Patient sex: F
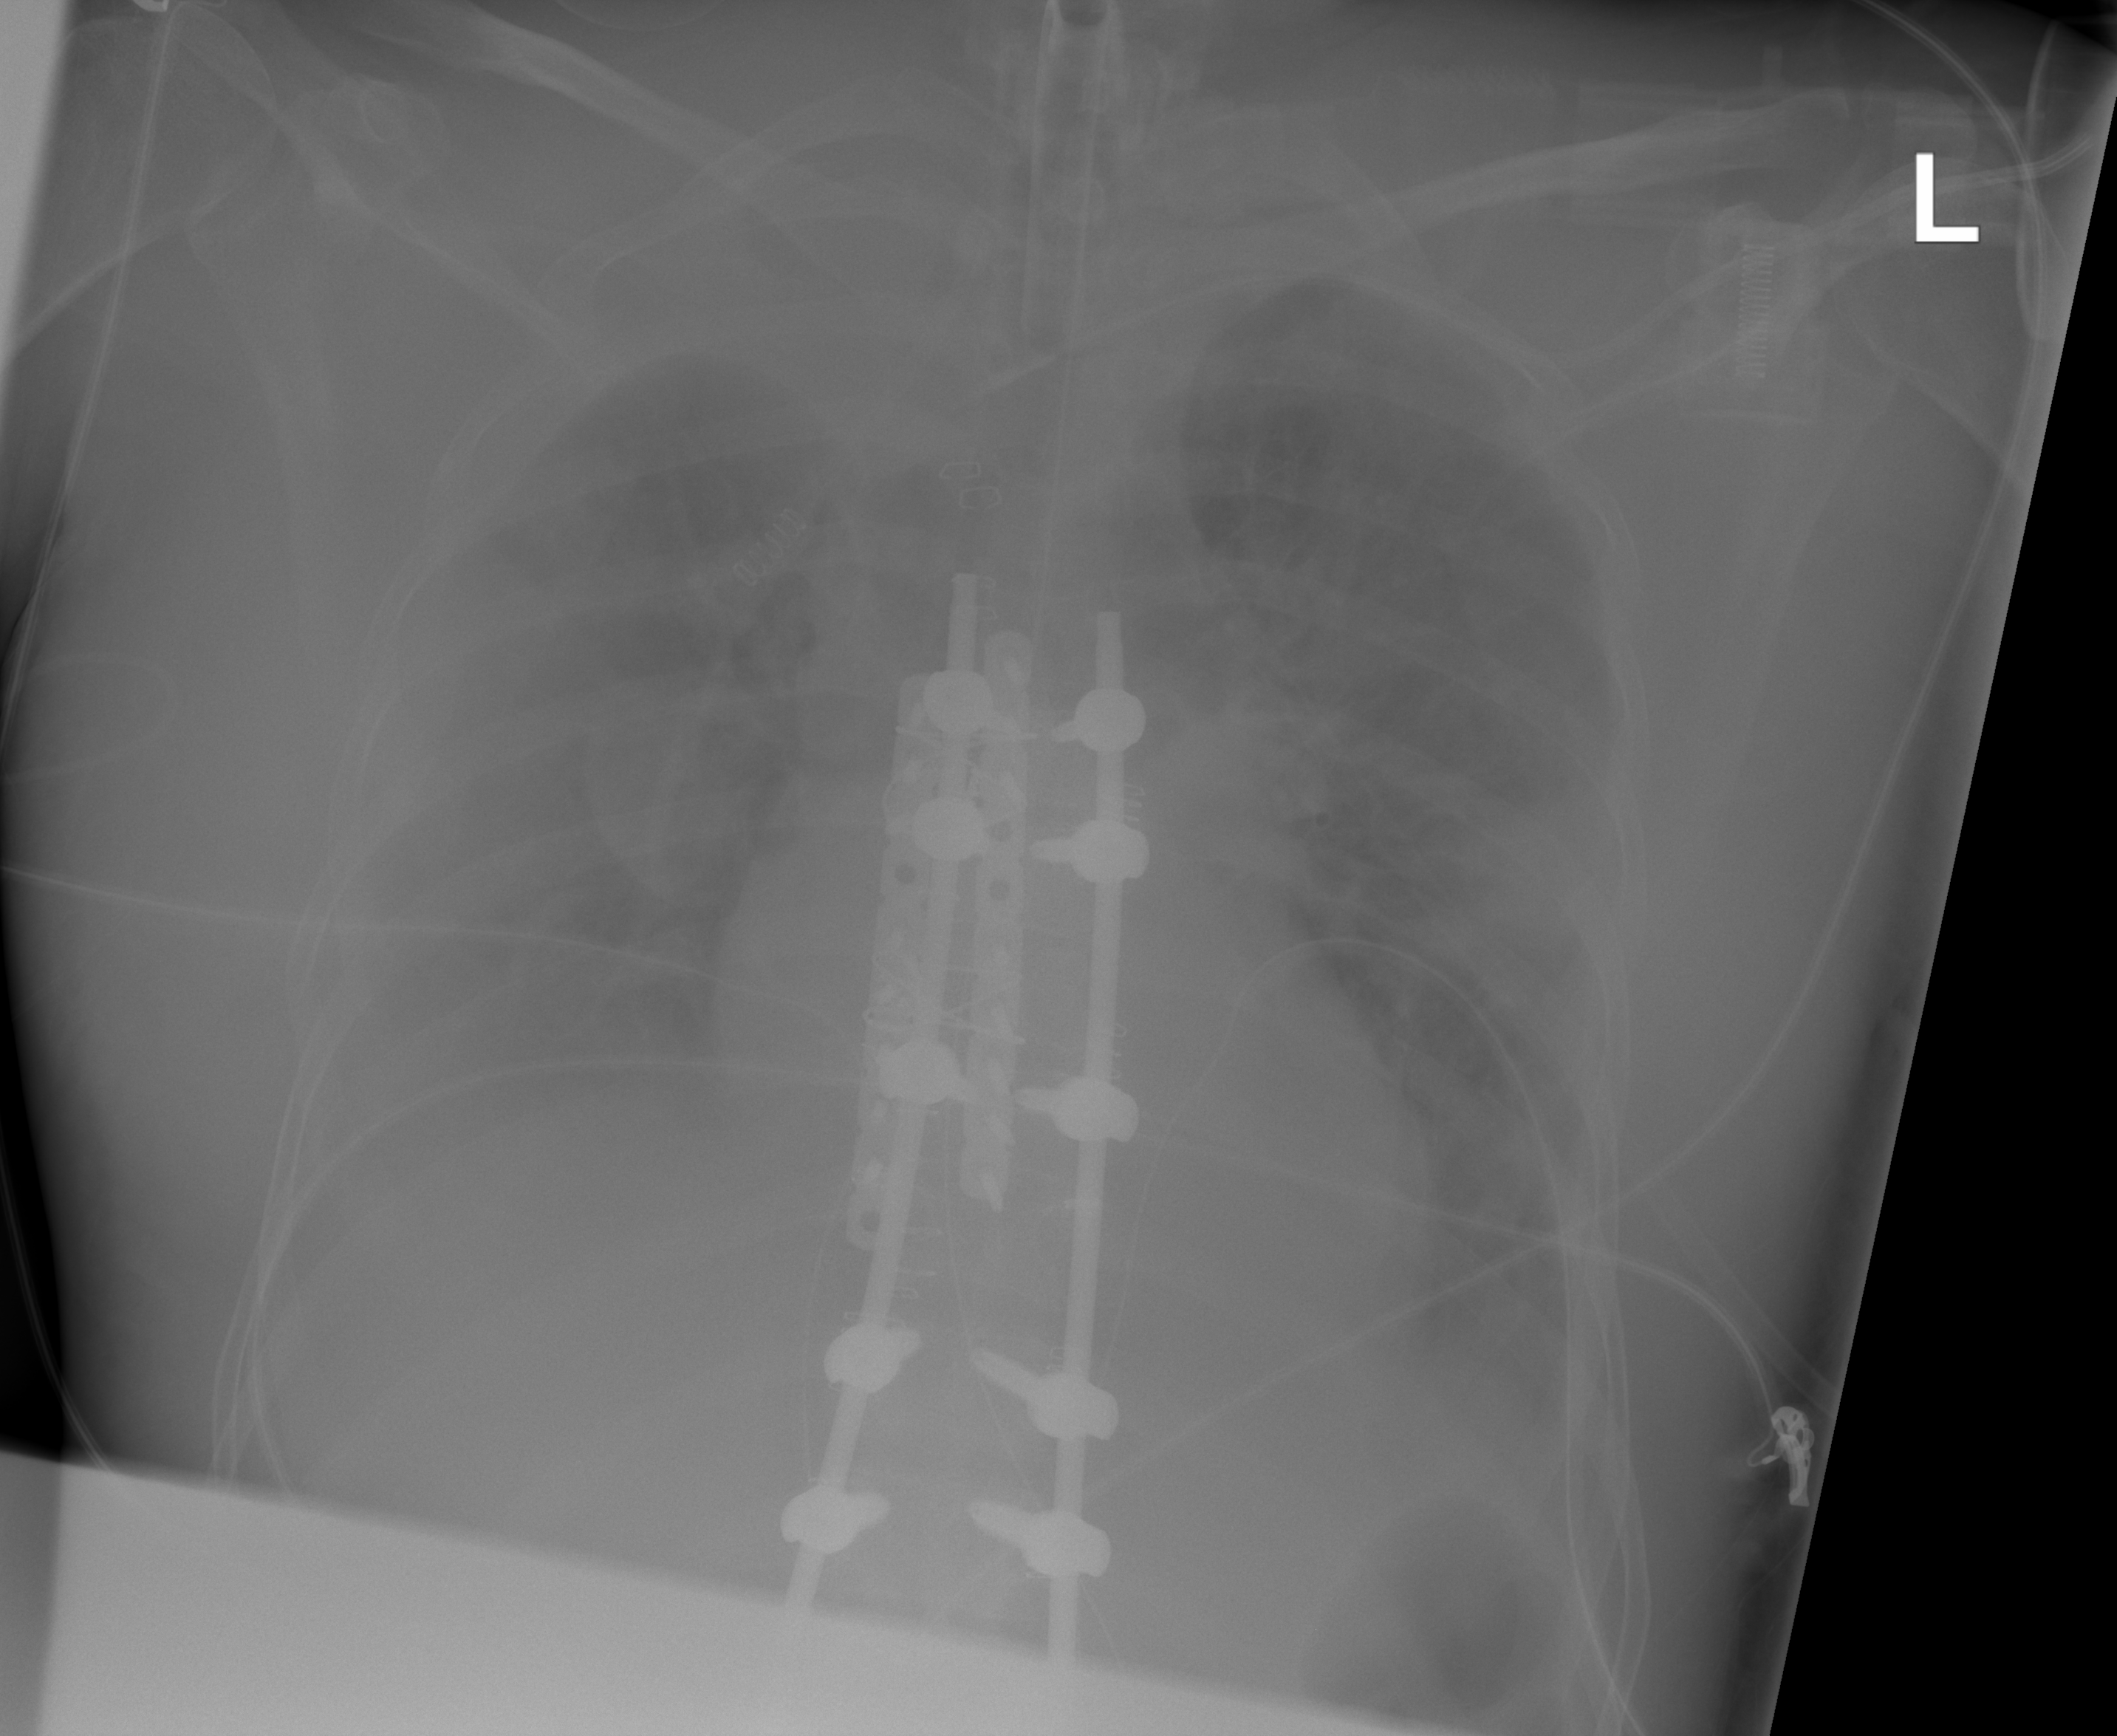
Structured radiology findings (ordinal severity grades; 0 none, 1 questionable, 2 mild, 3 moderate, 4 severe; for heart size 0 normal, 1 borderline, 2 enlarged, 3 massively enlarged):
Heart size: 0
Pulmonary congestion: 2
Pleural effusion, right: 3
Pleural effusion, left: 2
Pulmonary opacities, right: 2
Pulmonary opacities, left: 2
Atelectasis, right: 0
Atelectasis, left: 2